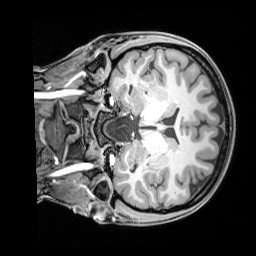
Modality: T1w
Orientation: coronal
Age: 24
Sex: female
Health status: healthy
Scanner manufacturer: siemens
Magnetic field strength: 3 T
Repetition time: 1.65 s
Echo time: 0.00182 s